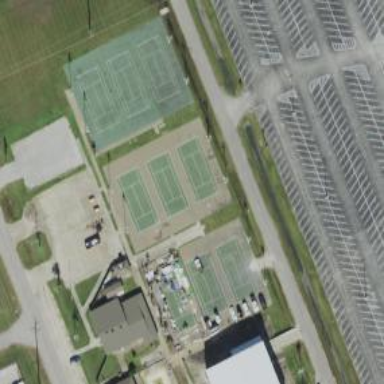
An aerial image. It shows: Tennis court in leisure pitch.